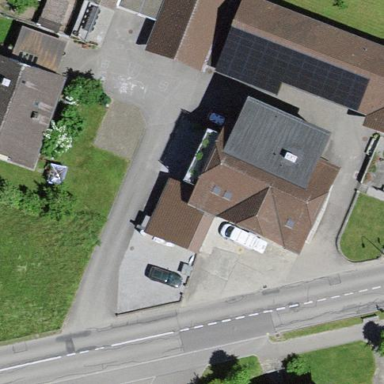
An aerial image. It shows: Residential building.